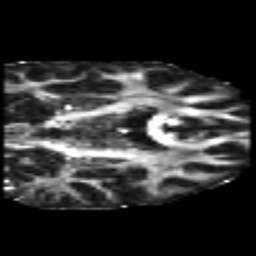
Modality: FA
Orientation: coronal
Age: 35
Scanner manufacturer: philips
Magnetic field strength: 3 T
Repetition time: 8.6 s
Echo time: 0.127 s